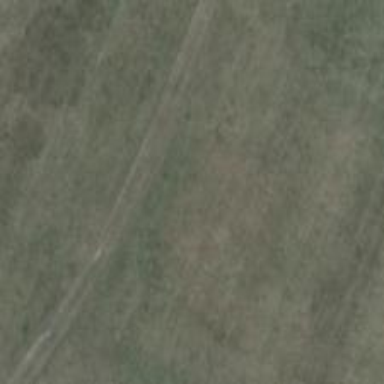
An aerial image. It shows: Ground track with grade3 quality.